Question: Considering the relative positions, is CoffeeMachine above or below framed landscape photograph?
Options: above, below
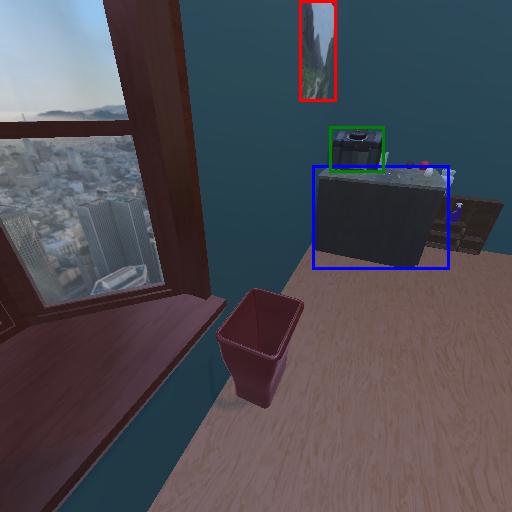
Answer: above